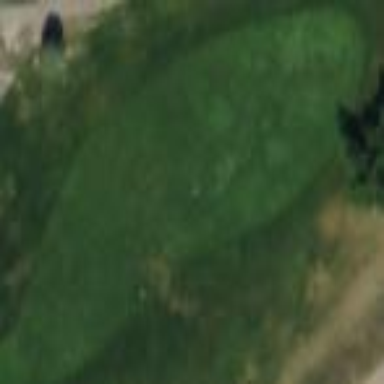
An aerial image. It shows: Mown grass fairway on recreation ground used for golf.